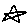
Label: star